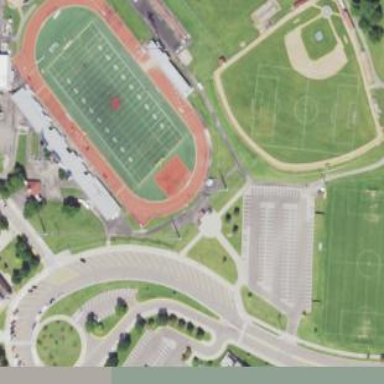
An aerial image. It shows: Track for sports.